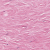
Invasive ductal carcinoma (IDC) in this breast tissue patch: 0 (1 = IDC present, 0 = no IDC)